Question: I am trying to add costum 'HTML' to my google organization chart:
'''
$scope.chartElements = [];
$scope.chart = {
type: "OrgChart",
data: {
"cols": [
{"label": "Name", "pattern": "<div class='text-danger'></div>", "type": "string"},
{"label": "Manager", "pattern": "", "type": "string"},
],
"rows": $scope.chartElements
}
};
$http.get(api.getUrl('getMyFamilyTree', null))
.success(function (response) {
response.forEach(function (y) {
$scope.divisionChartElement =
{
c: [{v: y.parent_id, f: '<div style="color:red; font-style:italic">President</div>'},
{v: y.child_id}
]
};
$scope.chartElements.push($scope.divisionChartElement);
});
});
'''
however sadly when it comes out i get the following:.

Can anyone help me out ?
Fiddle: <URL>
Using the following api: <URL>
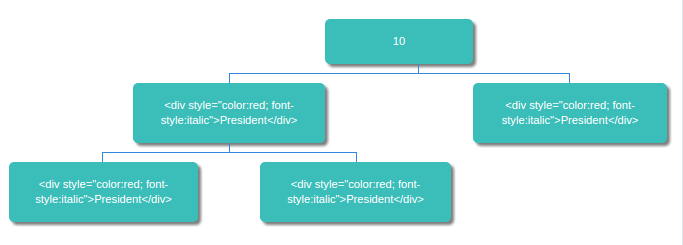
Answer: I believe you have to include allowHtml to the options attribute on the chart object.
'''
$scope.chartElements = [];
$scope.chart = {
type: "OrgChart",
data: {
"cols": [
{"label": "Name", "pattern": "<div class='text-danger'></div>", "type": "string"},
{"label": "Manager", "pattern": "", "type": "string"},
],
"rows": $scope.chartElements
},
options:{"allowHtml":true} //Add this attribute
};
$http.get(api.getUrl('getMyFamilyTree', null))
.success(function (response) {
response.forEach(function (y) {
$scope.divisionChartElement =
{
c: [{v: y.parent_id, f: '<div style="color:red; font-style:italic">President</div>'},
{v: y.child_id}
]
};
$scope.chartElements.push($scope.divisionChartElement);
});
});
'''